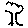
Label: tree